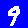
Digit: 9